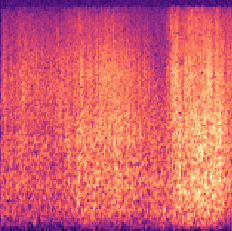
Sound class: Sea waves